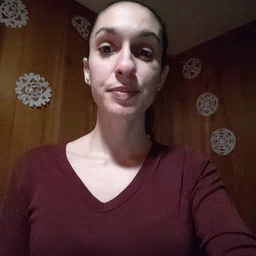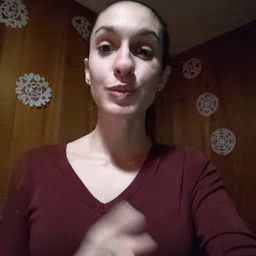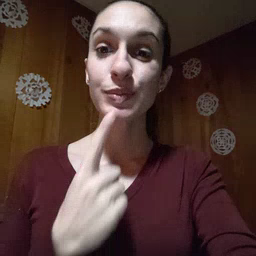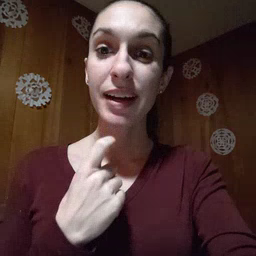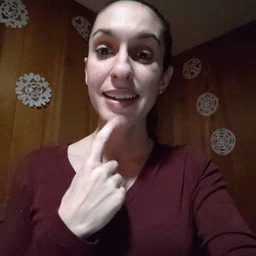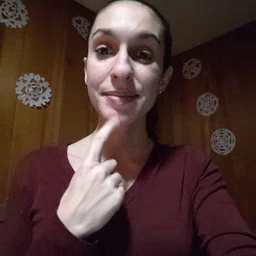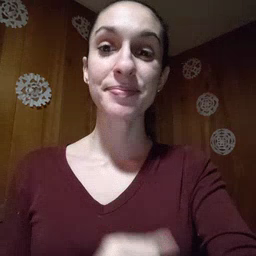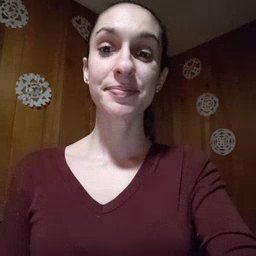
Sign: red